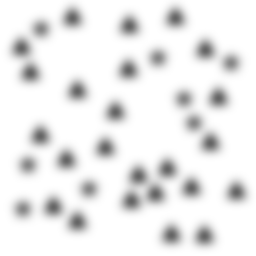
Squares: 0
Triangles: 24
Stars: 8
Total shapes: 32